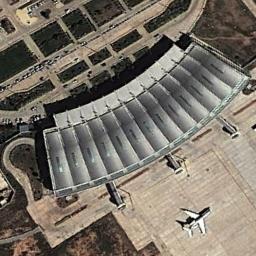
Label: airplane